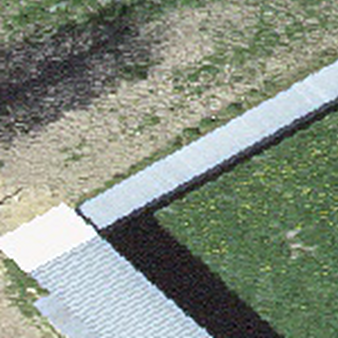
Label: other